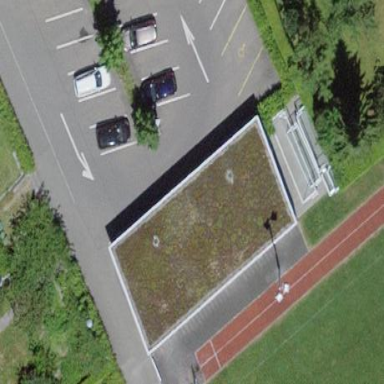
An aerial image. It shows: Bicycle parking facility with wall loops located on the roof of building.